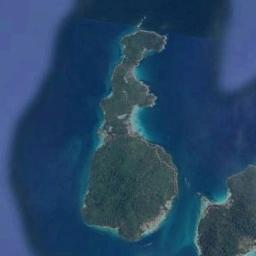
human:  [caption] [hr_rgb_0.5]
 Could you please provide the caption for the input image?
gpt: The island has dense vegetation and another island is next to it .

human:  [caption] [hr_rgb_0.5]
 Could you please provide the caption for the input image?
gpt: The irregularly shaped green island is surrounded by blue sea water, The island is full of green plants and there is a small island next to it .

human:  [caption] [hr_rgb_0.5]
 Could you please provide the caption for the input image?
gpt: Many trees are on the island .

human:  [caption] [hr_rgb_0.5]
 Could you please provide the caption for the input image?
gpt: The size of the island is not large .

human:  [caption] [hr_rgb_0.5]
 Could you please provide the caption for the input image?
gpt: The green island is on a blue sea .